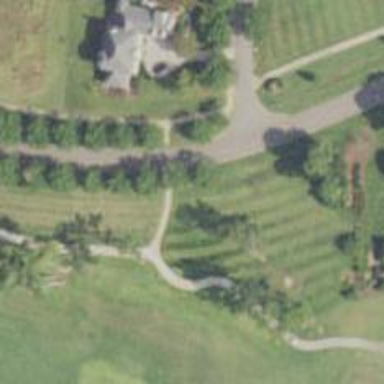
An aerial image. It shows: Path designated for golf carts.